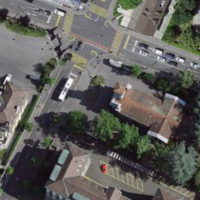
EUNIS habitat code: 54
Species observed at this site:
Passer domesticus